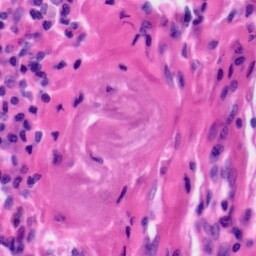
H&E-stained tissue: Tonsil